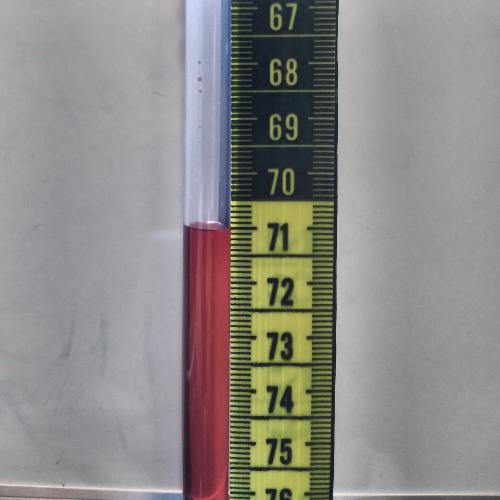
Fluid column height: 71.0 cm